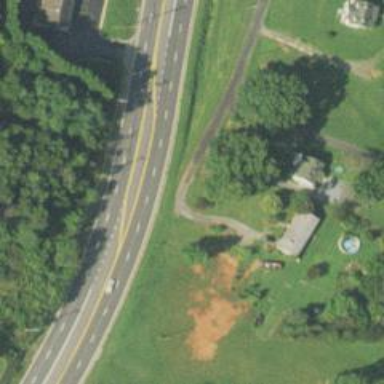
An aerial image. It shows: Primary highway.